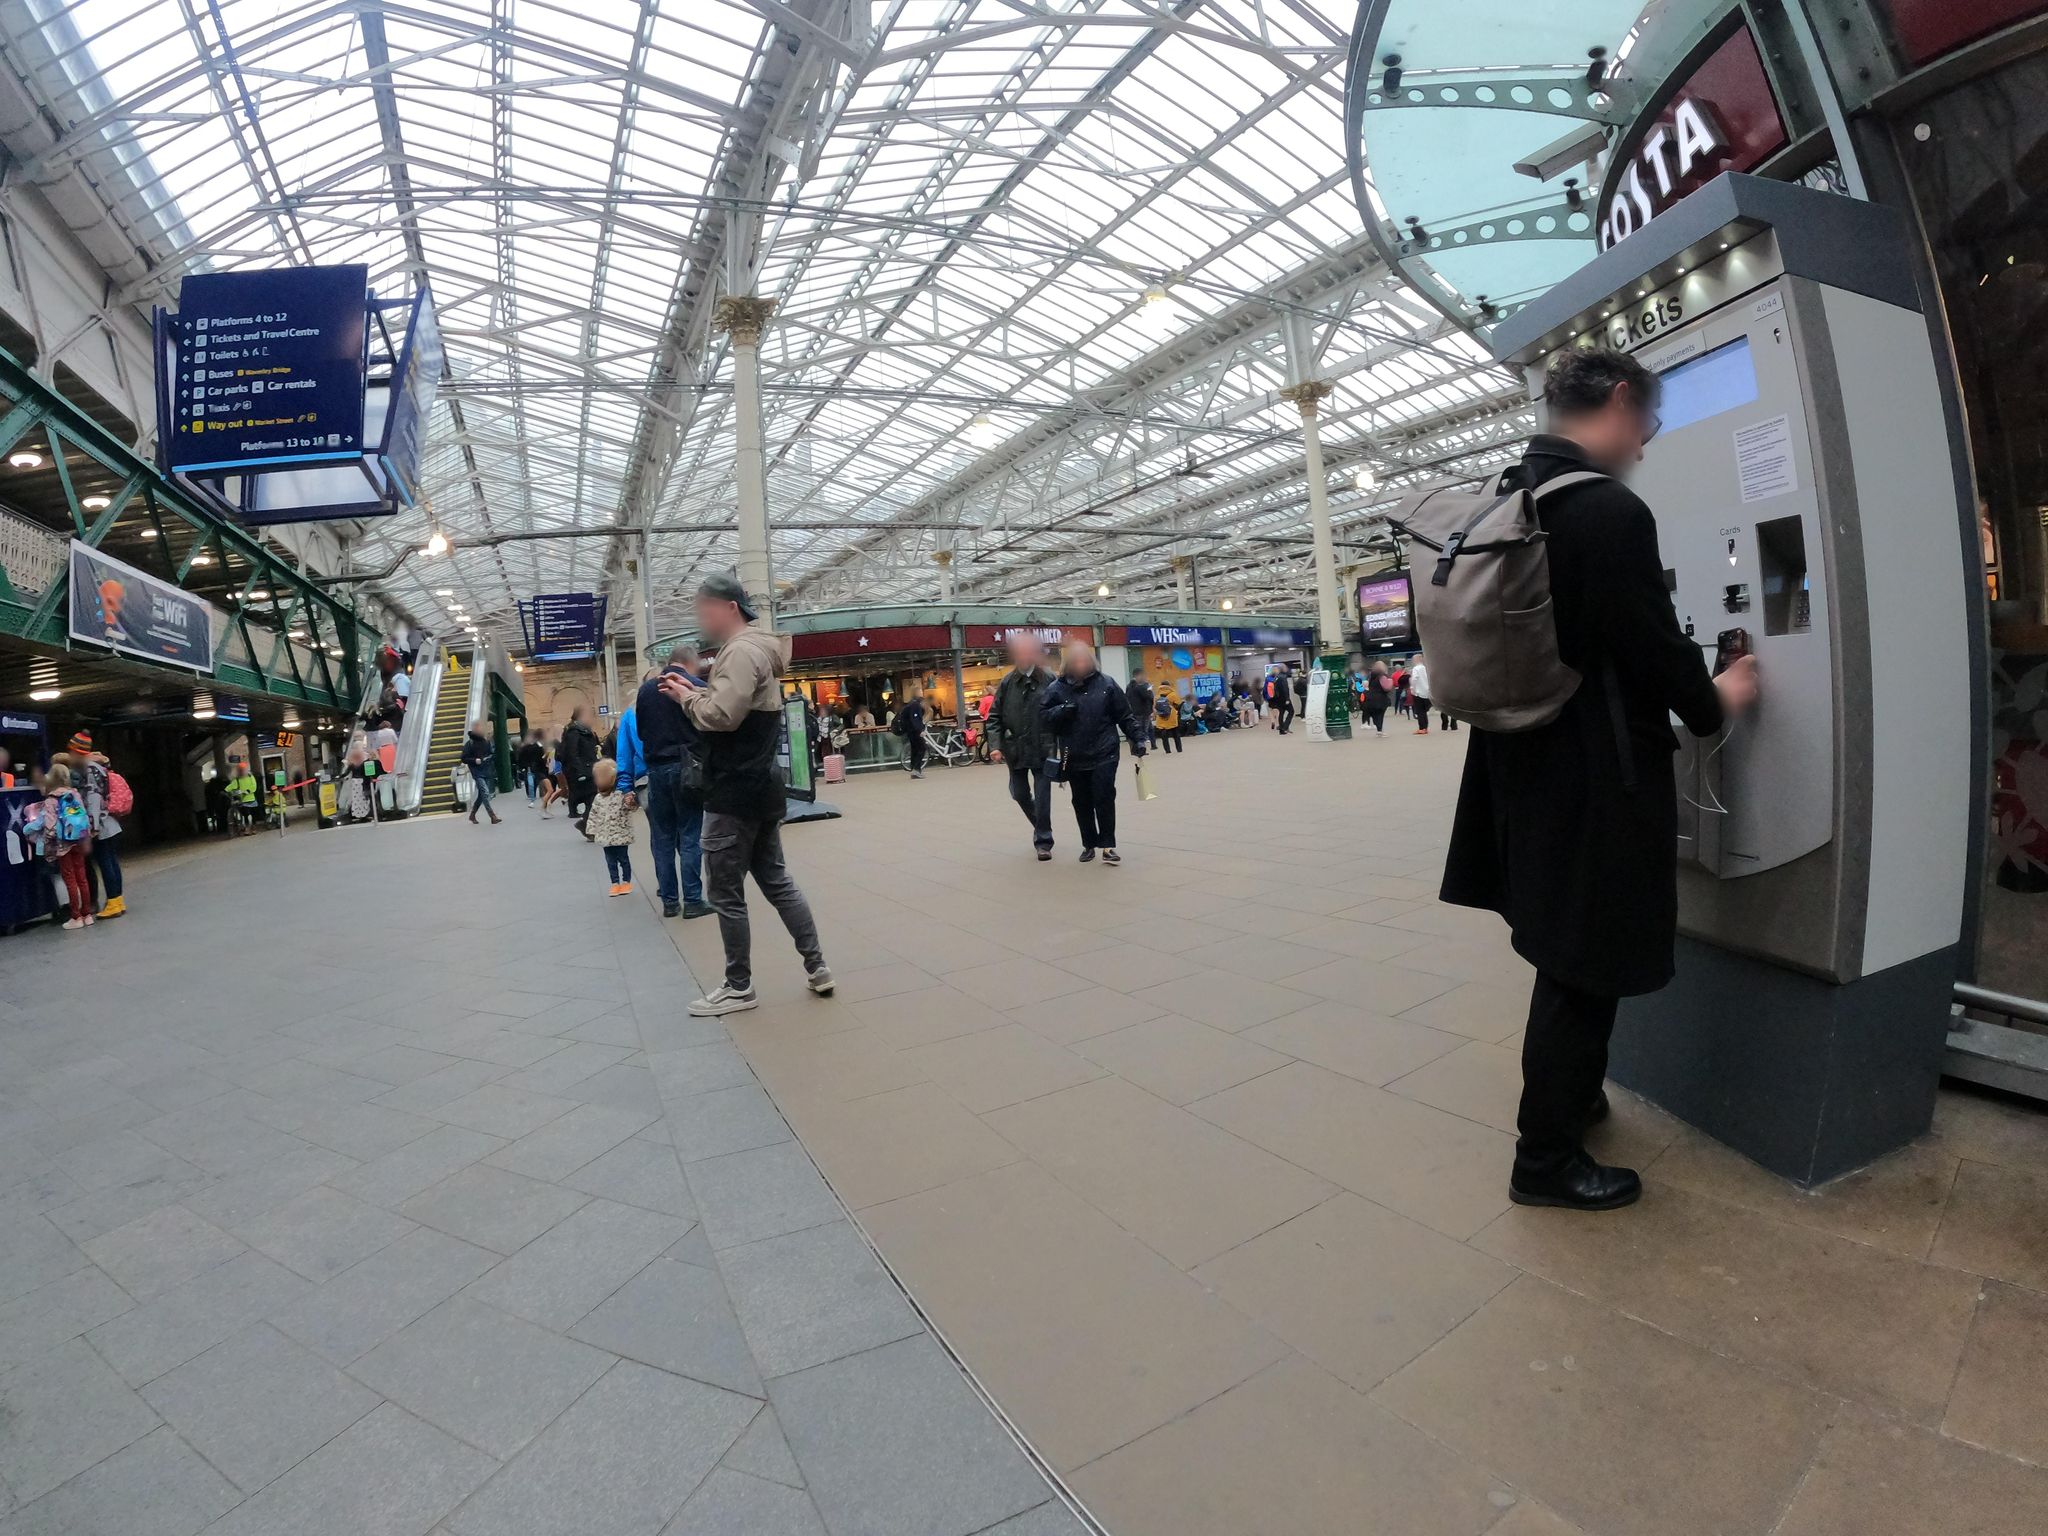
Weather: clear
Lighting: day
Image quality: good
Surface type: walking surface
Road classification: service, footway
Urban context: urban centre
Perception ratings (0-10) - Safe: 3.61, Lively: 5.28, Beautiful: 2.54, Boring: 4.57, Depressing: 5.81, Wealthy: 4.48